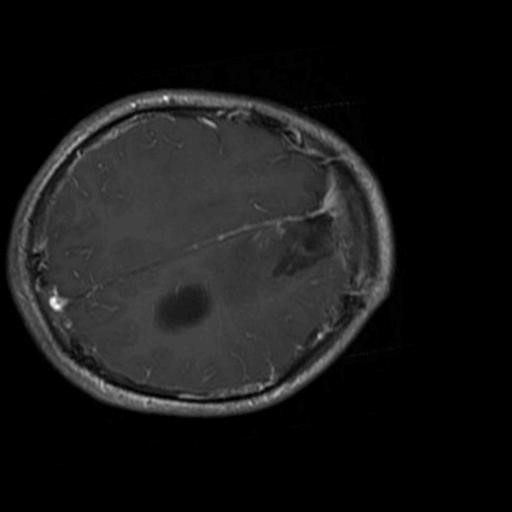
Label: brain_glioma